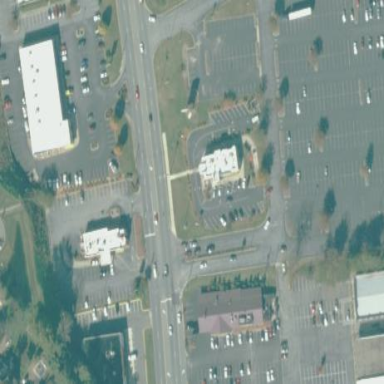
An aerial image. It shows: Retail area.